Chest X-ray:
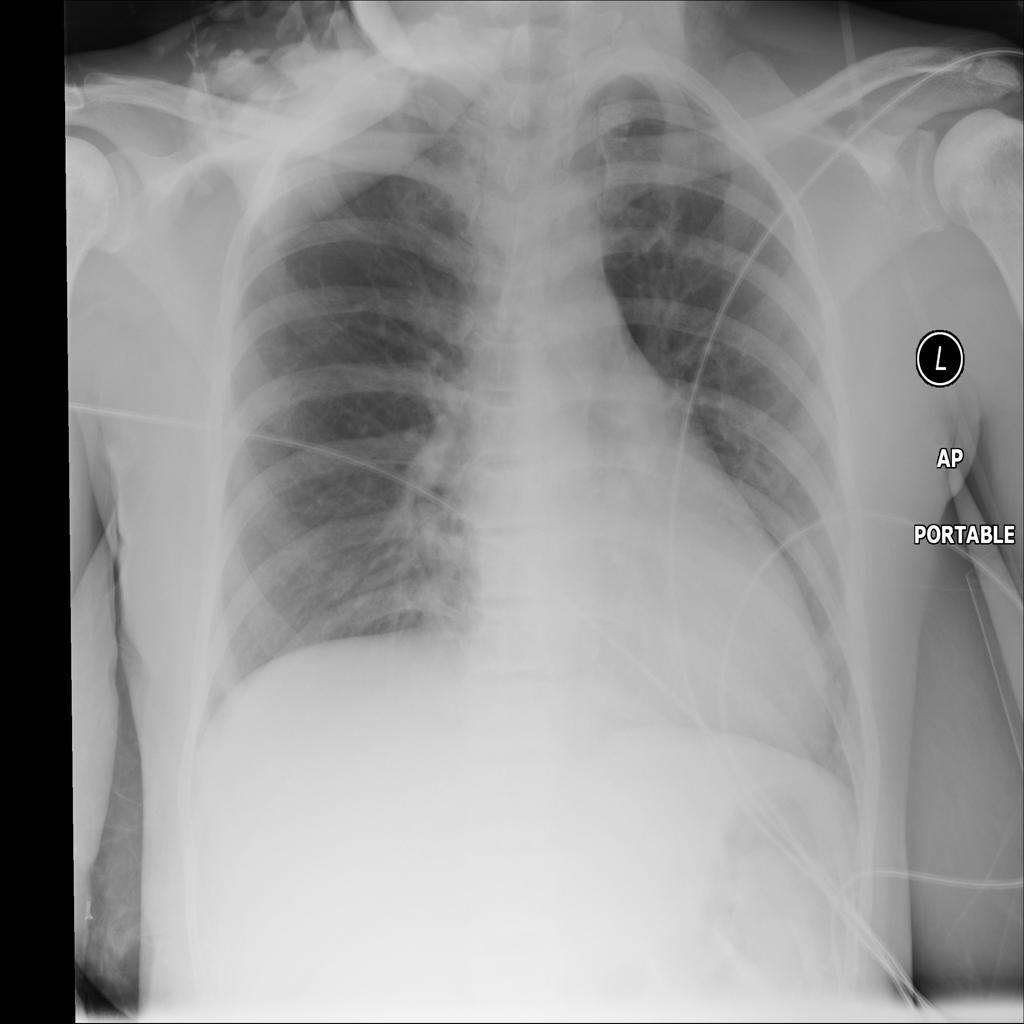
No abnormal finding: yes